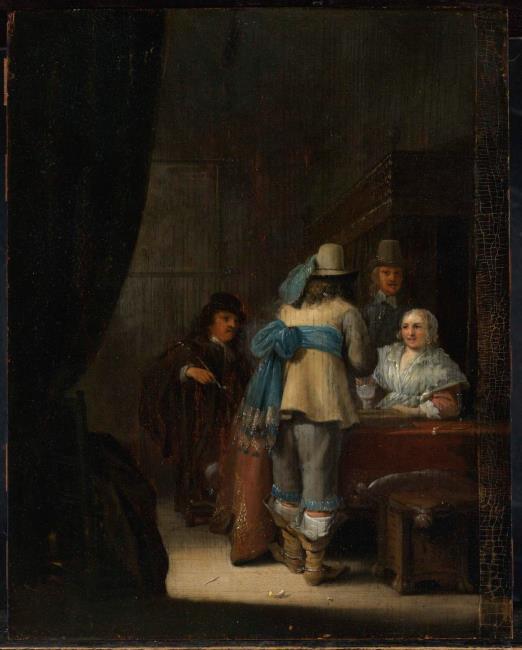
Title: Figures in an interior
Artist: Anthonie Palamedesz.
Earliest date: 1621
Latest date: 1673
Genre: painting
Iconography: Tobacco
Keywords: genre, inn scene, four human figures, cavalier, smoking (activity), pipe, drinking, pulled-aside curtain/drapery, table, chair, cushion